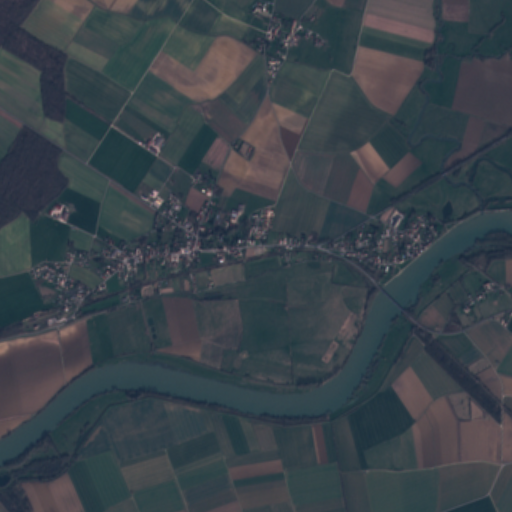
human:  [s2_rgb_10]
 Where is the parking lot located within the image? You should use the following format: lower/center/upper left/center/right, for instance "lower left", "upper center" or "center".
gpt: The parking lot is located in the center of the image.
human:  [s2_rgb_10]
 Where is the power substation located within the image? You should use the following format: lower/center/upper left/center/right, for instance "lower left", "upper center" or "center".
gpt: The power substation is located in the center left of the image.
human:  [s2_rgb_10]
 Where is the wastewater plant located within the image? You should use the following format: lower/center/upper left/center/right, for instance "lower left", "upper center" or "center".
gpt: The wastewater plant is located in the lower left of the image.
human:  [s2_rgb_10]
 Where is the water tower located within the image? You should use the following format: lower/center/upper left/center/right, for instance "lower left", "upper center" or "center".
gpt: The water tower is located in the center of the image.
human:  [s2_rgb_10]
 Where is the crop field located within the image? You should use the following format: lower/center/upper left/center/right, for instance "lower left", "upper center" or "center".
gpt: There is no crop field in the image.